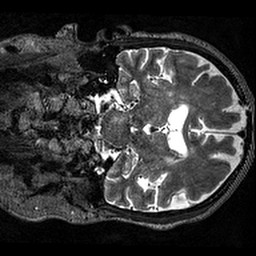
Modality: T2w
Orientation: coronal
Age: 66
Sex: male
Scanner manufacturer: siemens
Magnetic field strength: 3 T
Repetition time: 3.2 s
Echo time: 0.567 s